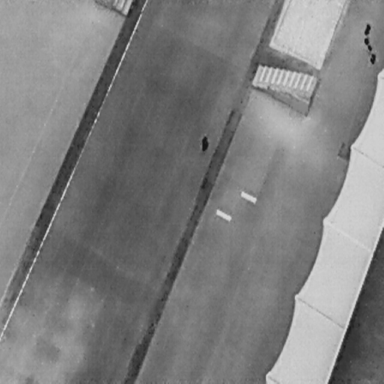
There is a Person in the infrared image.